Field crop: maize
Growth stage: 2
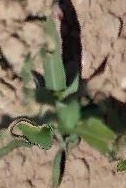
Species: maize